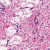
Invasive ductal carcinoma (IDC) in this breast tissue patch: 0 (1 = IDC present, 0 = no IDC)